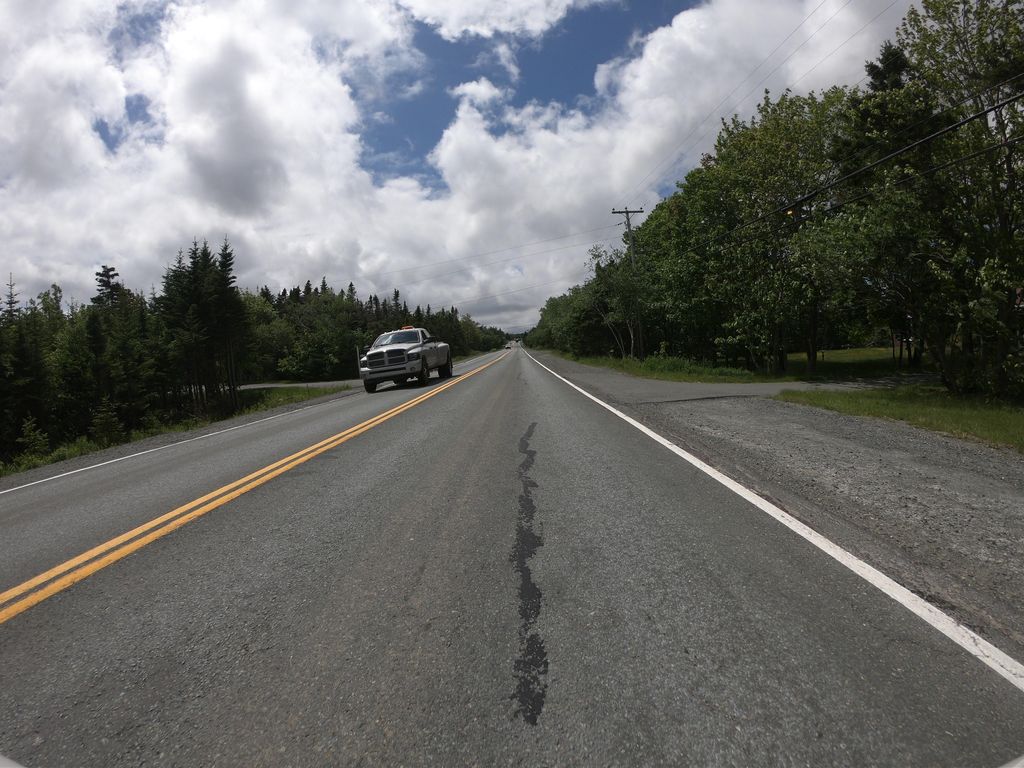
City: st_johns